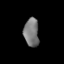
Tissue: lung
Cell type: Endothelial cells
Senescence score: 0.5481
Nuclear area (px): 412
Mean DAPI intensity: 121.16